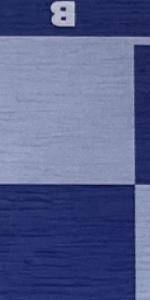
Label: Empty